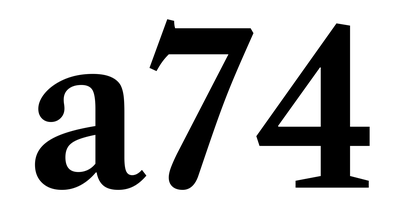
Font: LibreCaslonText_SemiBold